Question: My code cannot locate the .properties file where i have stored login information.
I have put the file in the src folder to make sure it compiles, and it does correctly.
below is the current location of the file and how i am trying to access it.
I have tried various different paths but no luck.

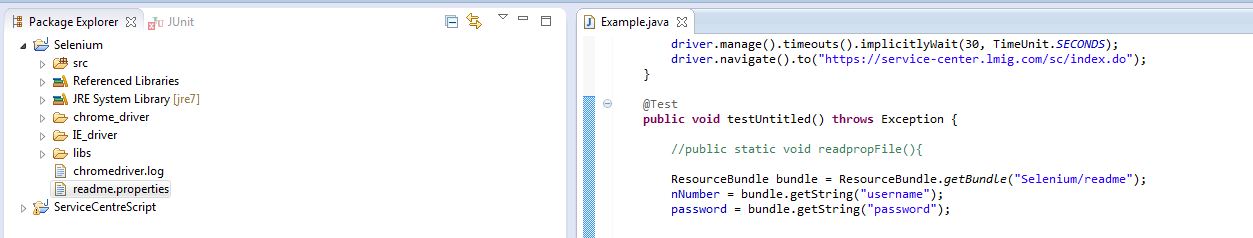
Answer: Change your code;
'''
ResourceBundle bundle = ResourceBundle.getBundle("Selenium/readme");
'''
to
'''
ResourceBundle bundle = ResourceBundle.getBundle("readme");
'''